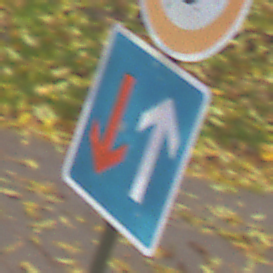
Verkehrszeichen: VorrangVorGegenverkehr
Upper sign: Geschwindigkeit5
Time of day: Midday
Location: Outdoor (Nature)
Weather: Overcast
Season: Autumn
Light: Natural